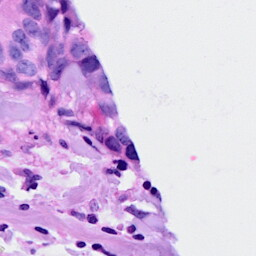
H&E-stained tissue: Breast